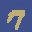
Label: 7